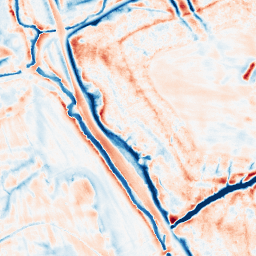
Category: edge_preserving
Decomposition family: bilateral
Decomposition parameters: d: 21
sigma_color: 25
sigma_space: 75
Upsampling method: quadratic
Upsampling parameters: scale: 4
Upsampling scale: 4